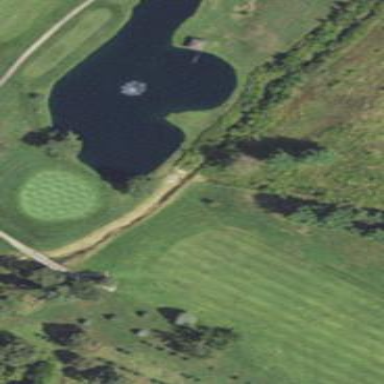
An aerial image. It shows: Water hazard on golf course.